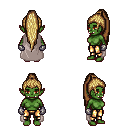
a pixel art fantasy rpg character, female body template, orc, green skin, gray cape, gold greaves, blonde extra-long topknot hairstyle, metal gloves, four views (front, back, left, right), 2x2 character sprite sheet, small pixel art, hard edges, no anti-aliasing